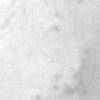
Label: no_change